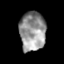
Tissue: skin
Cell type: Epithelial cells
Senescence score: 0.269
Nuclear area (px): 996
Mean DAPI intensity: 149.185